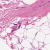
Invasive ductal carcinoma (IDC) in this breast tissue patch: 0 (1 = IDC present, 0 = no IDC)